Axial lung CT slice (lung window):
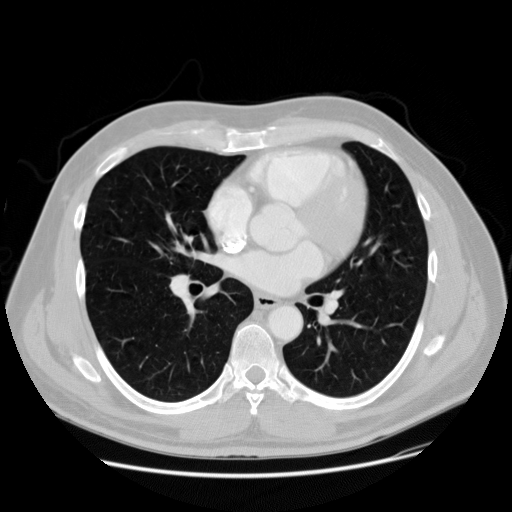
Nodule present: no